A time-domain waveform of one vibration snapshot from a rolling-element bearing is shown. Diagnose the bearing from this image, choosing from: normal, inner_race, outer_race, ball.
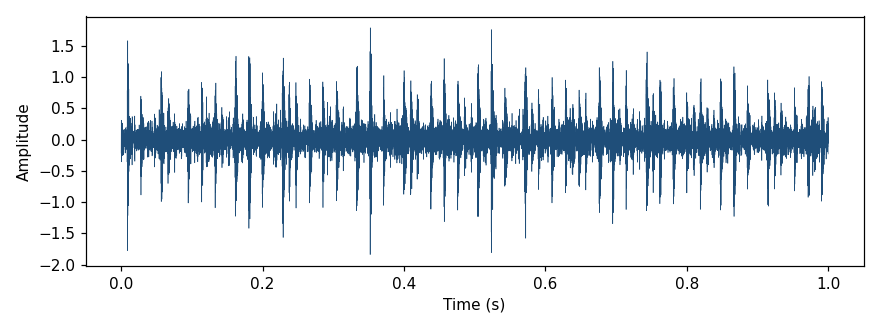
Answer: outer_race